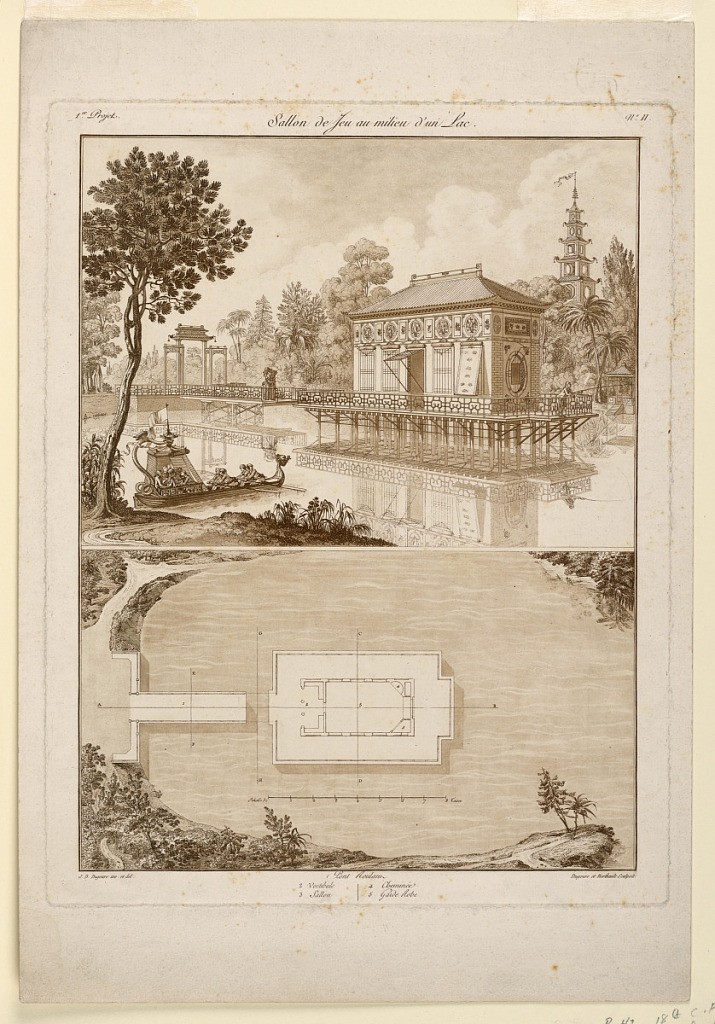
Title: Design for a Chinese Pavilion in a Lake
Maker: Jean Démosthène Dugourc, French, 1749–1825
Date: ca. 1785
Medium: Aquatint in brown ink on paper
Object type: Print
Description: View and plan of a game house in a park. A drawbridge leads to it. A row boat, a pair of ladies and a fisherman are shown in the first one.